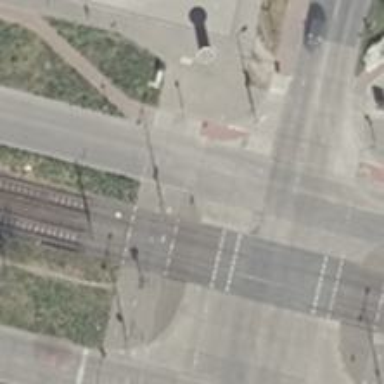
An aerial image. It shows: Road crossing with traffic signals.